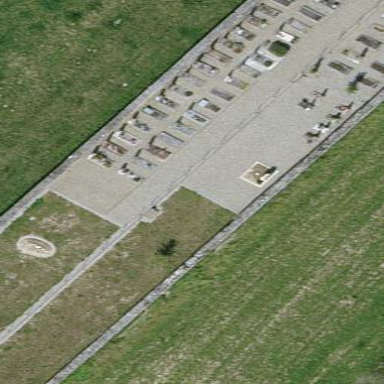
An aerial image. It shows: Cemetery.